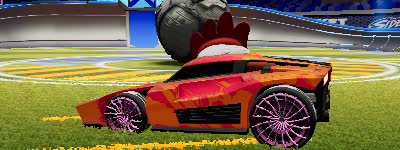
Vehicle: breakout